Field crop: maize
Growth stage: 2
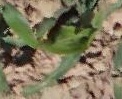
Species: maize